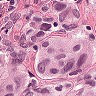
Metastatic tissue present: yes